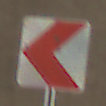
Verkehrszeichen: RichtungstafelnInKurvenKleinRechts
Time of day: Midday
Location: Roofed (Tunnel)
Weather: NotSpecified
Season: NotSpecified
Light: Natural